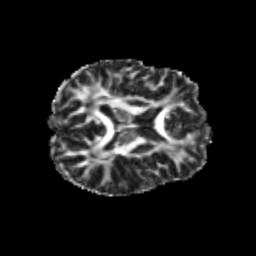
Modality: FA
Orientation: axial
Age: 23
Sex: male
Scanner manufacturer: siemens
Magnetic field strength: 3 T
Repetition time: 3.5 s
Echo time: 0.104 s